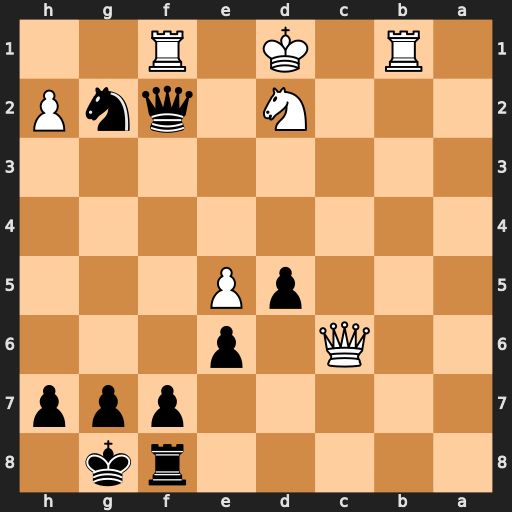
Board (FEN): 5rk1/5ppp/2Q1p3/3pP3/8/8/3N1qnP/1R1K1R2
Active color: b
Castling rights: -
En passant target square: -
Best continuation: Ne3+ Kc1 Nxf1